Field crop: maize
Growth stage: 2
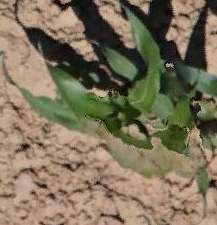
Species: maize